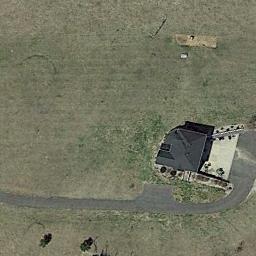
Label: residential